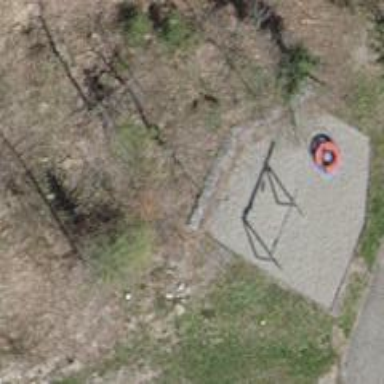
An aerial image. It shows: Playground with playhouse.